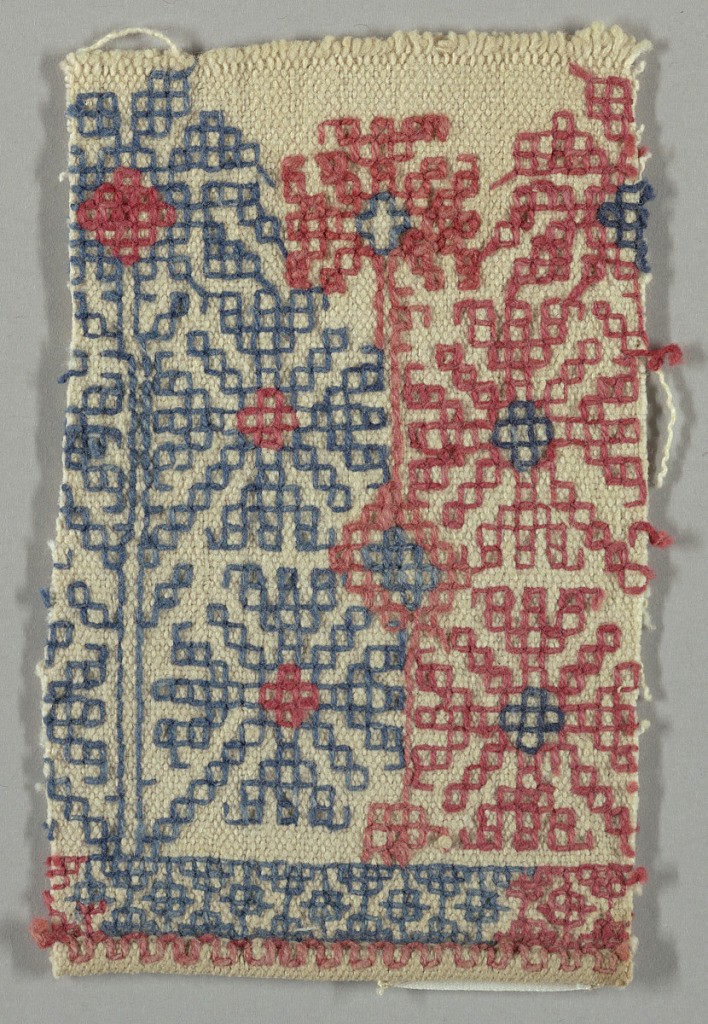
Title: Textile
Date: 19th century
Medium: cotton embroidery on cotton foundation Technique: embroidered in double running stitches on plain weave
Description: Design of four stylized flowers arranged around a central block, worked in red and blue on a white ground.